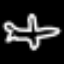
Label: airplane